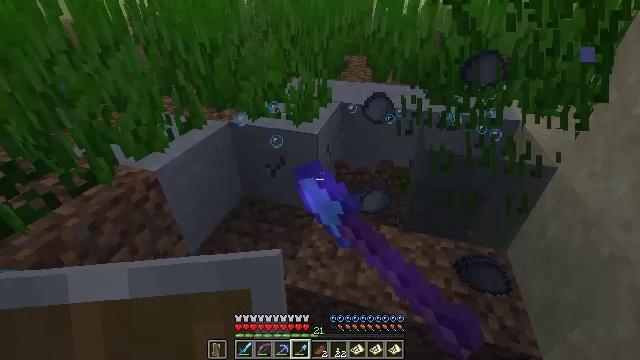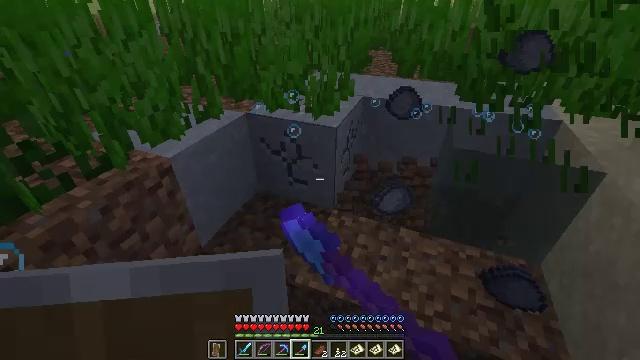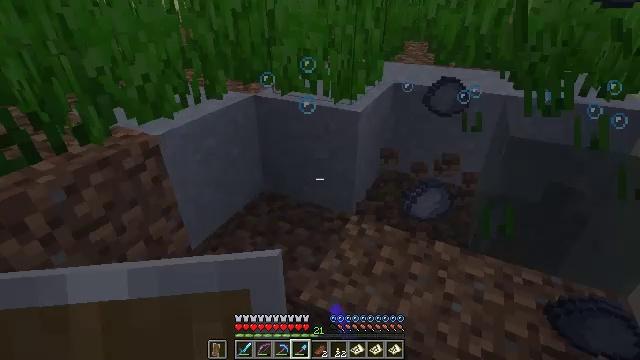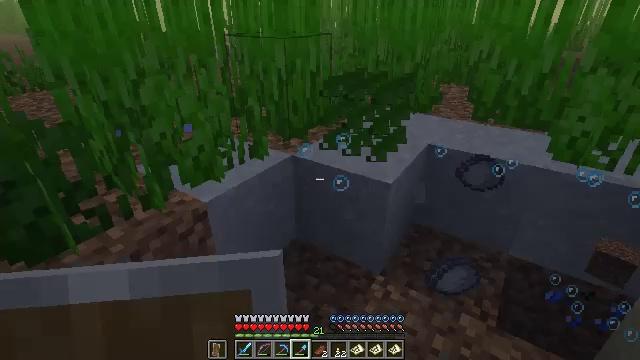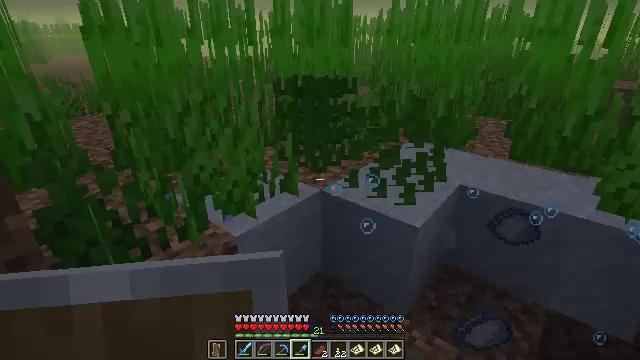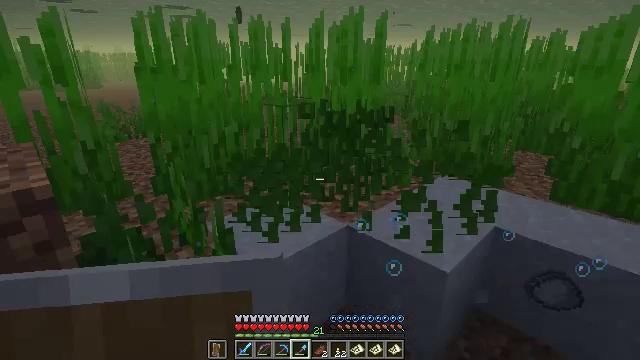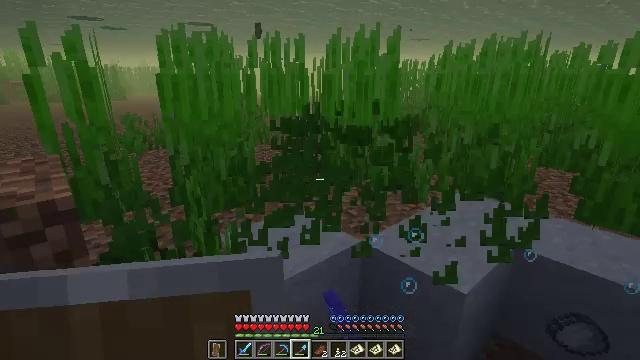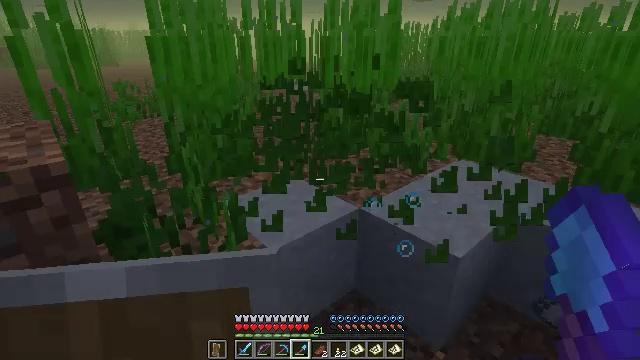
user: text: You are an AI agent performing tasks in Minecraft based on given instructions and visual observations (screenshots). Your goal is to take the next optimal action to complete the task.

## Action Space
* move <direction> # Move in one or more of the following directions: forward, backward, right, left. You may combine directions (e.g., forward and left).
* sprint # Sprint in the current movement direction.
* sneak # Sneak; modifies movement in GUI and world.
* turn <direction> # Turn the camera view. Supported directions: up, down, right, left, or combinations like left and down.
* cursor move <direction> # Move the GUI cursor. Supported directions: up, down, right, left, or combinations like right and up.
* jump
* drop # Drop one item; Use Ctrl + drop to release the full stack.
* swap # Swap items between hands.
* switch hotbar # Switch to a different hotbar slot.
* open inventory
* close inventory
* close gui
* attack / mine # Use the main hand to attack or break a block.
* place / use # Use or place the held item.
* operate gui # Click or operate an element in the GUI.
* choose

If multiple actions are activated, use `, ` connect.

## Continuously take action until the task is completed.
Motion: motion action
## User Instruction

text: Clear the seagrass to get an item.
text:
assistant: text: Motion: turn left, attack / mine
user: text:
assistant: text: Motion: turn left and up, attack / mine
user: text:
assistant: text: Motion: turn left and up, attack / mine
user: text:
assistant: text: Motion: turn left and up, attack / mine
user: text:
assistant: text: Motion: turn left and up, attack / mine
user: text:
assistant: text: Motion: turn left and up, attack / mine
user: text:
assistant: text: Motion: turn down, attack / mine
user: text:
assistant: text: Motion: attack / mine